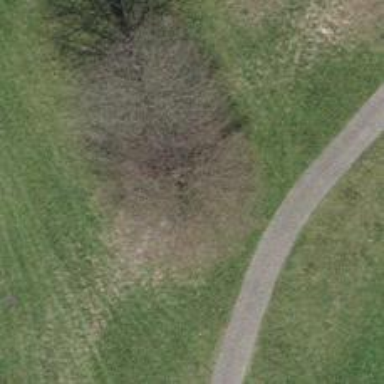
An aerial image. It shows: Urban tree adds touch of nature to the surroundings.